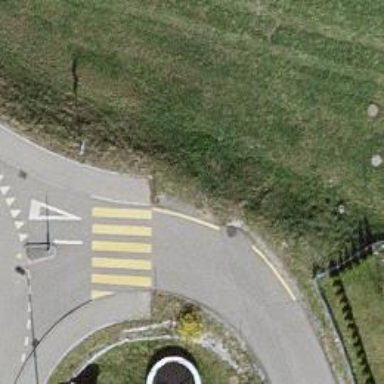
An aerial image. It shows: Marked zebra crossing on the road.